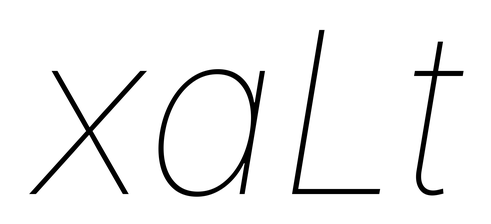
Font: Inter-Italic_Thin_Italic